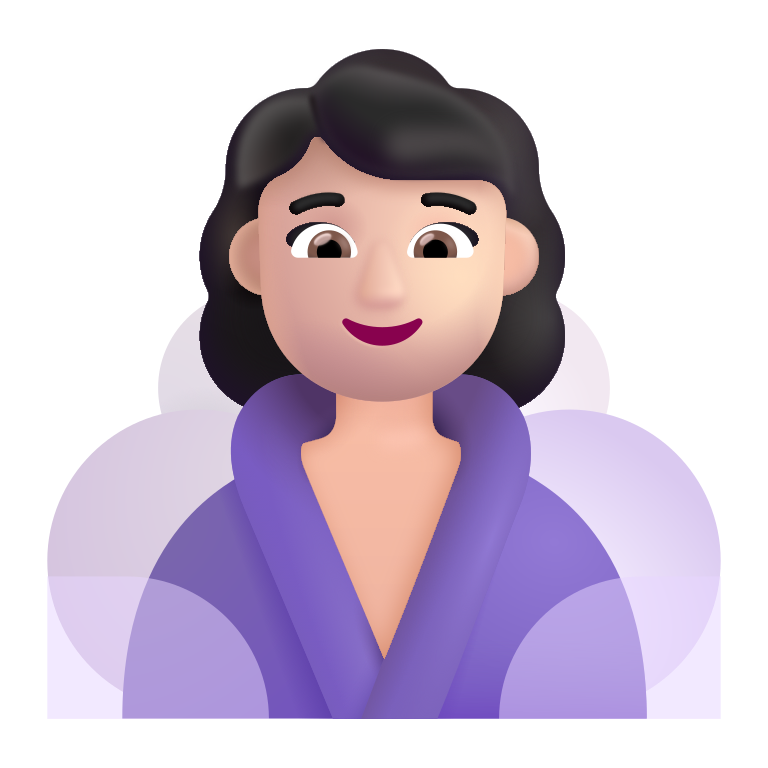
woman in steamy room color light